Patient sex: F
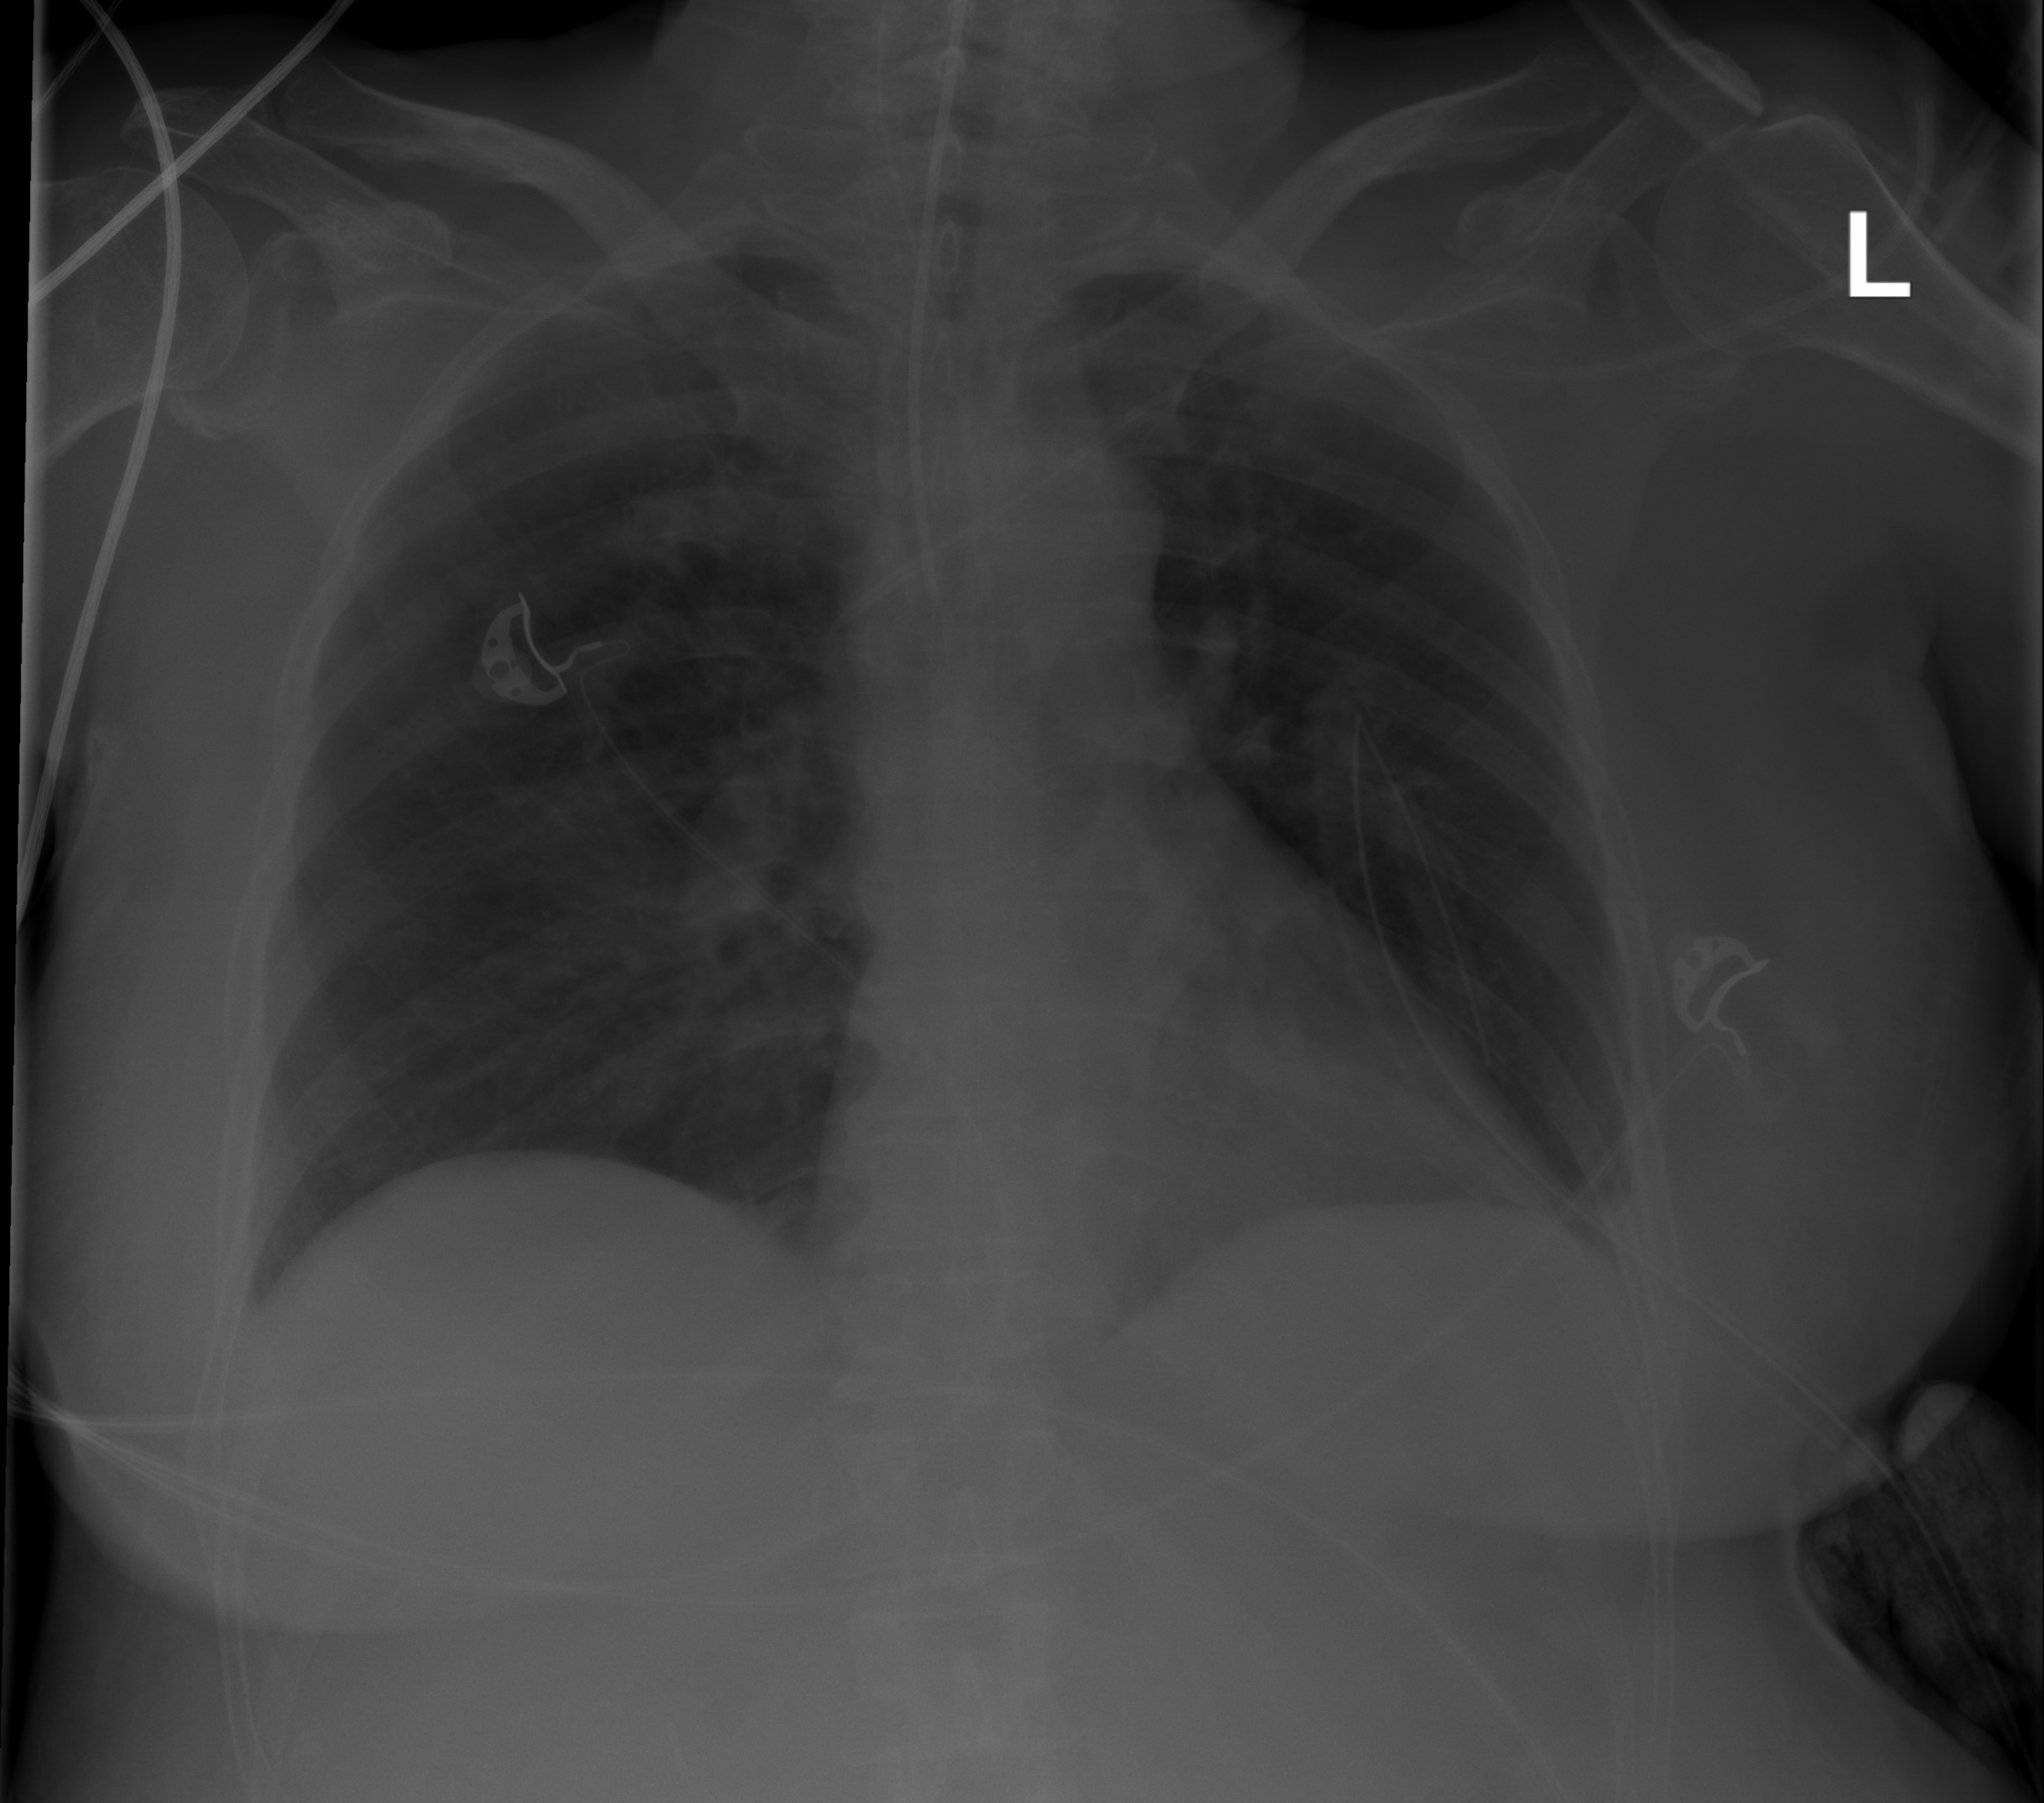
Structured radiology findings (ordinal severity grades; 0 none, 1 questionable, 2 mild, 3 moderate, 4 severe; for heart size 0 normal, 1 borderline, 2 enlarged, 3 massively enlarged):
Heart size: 0
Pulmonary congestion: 0
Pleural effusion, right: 0
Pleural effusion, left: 2
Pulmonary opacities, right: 0
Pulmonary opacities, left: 0
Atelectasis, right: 0
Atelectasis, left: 2